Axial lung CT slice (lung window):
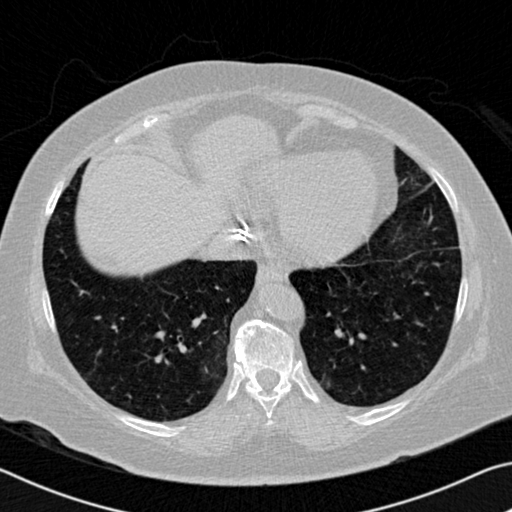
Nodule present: no